Question: I'm new to Rails.
I tried to create a calendar list and I encountered some problem.
I have done it like this:

There are my code
View:
'''
<% @start_date.each do |day, posts| %>
<% if day.today? %>
<h4 id="today_title">Today <%= day.strftime("%b %d")%></h4>
<% posts.each do |post| %>
<p class="post_title">. <%= post.title %></p>
<%end%>
<%else%>
<h4 class="other_day_title"><%= day.strftime("%A %b %d") %></h4>
<% posts.each do |post| %>
<p class="post_title">. <%= post.title %></p>
<%end%>
<%end%>
<%end%>
'''
Controller:
'''
def index
@posts = Post.all.order(:start_time)
@date = params[:month] ? Date.parse(params[:month]) : Date.today
@start_date = @posts.group_by {|t| t.start_time.beginning_of_day }
end
'''
Similarly,I try the some code as '<% if day.today? %>' to display the tomorrow bar like this:
'''
<% if (day+1).today? %>
<% if day.today+1.day? %>
<% if day.today.next_day? %>
<% if day.tomorrow? %>
'''
But I got the some error :
'''
undefined method 'today' for Sun, 07 Feb 2016 00:00:00 UTC +00:00:Time
'''
There is any answer about it?
Thanks for reading :)
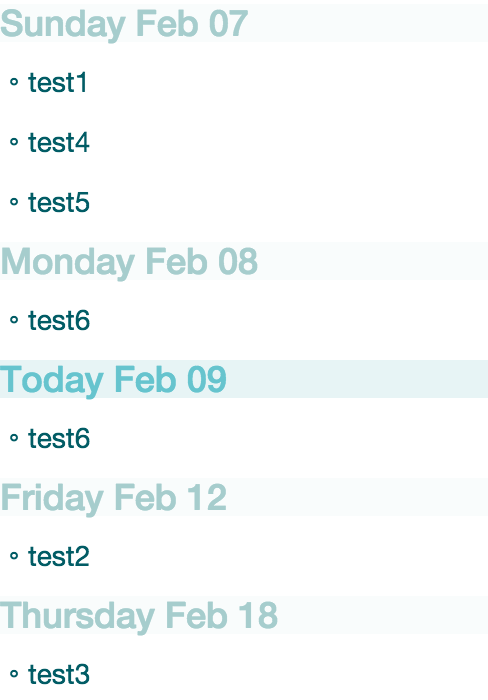
Answer: You need to use something like:
'''
<% if (day-1.day).to_date.today? %>
<% if day.to_date.eql?(Date.today+1.day) %>
<% if day.to_date.eql?(Date.today.next_day) %>
<% if day.to_date.eql?(Date.tomorrow) %>
'''